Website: home-depot
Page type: store-pickup
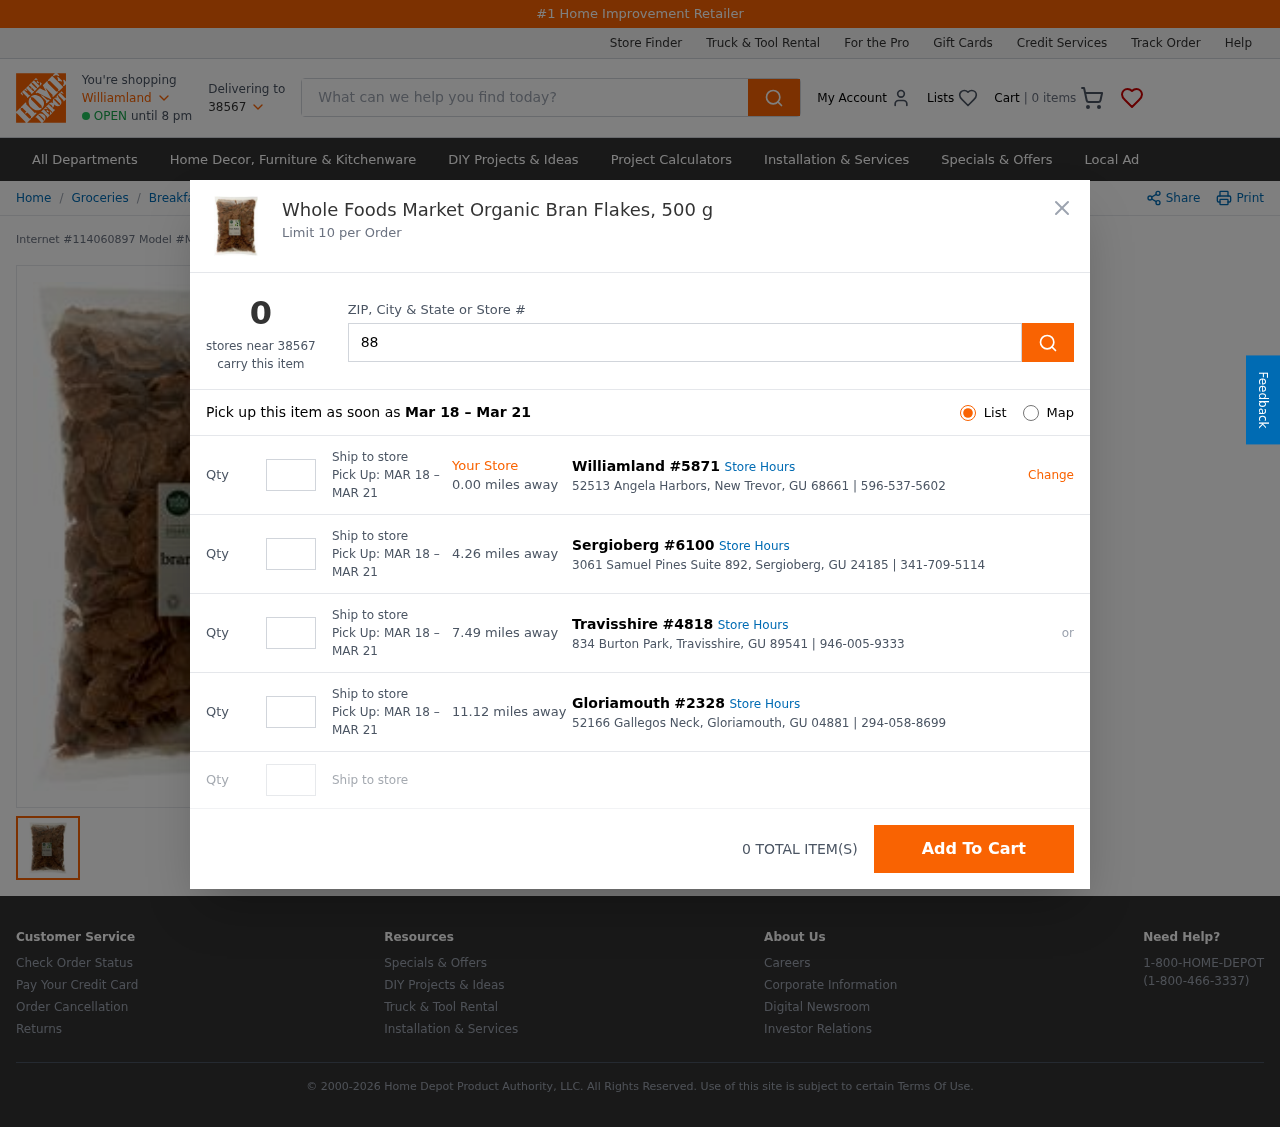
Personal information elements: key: PII_CITY
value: Williamland
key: PII_LOCATION1_CITY_STATE_ZIP
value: New Trevor, GU 68661
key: PII_LOCATION1_STREET
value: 52513 Angela Harbors
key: PII_LOCATION2_CITY
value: Sergioberg
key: PII_LOCATION2_CITY_STATE_ZIP
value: Sergioberg, GU 24185
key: PII_LOCATION2_STREET
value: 3061 Samuel Pines Suite 892
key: PII_LOCATION3_CITY
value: Travisshire
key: PII_LOCATION3_CITY_STATE_ZIP
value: Travisshire, GU 89541
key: PII_LOCATION3_STREET
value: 834 Burton Park
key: PII_LOCATION4_CITY
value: Gloriamouth
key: PII_LOCATION4_CITY_STATE_ZIP
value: Gloriamouth, GU 04881
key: PII_LOCATION4_STREET
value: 52166 Gallegos Neck
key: PII_POSTCODE
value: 38567
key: PII_POSTCODE2
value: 88341
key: PII_LOCATION1_PHONE
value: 596-537-5602
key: PII_LOCATION2_PHONE
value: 341-709-5114
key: PII_LOCATION3_PHONE
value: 946-005-9333
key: PII_LOCATION4_PHONE
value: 294-058-8699
Product elements: key: PRODUCT1_BREADCRUMB
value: Groceries
Breakfast Foods
Cereal
Organic Cereal
Bran Flakes
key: PRODUCT1_NAME
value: Whole Foods Market Organic Bran Flakes, 500 g
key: PRODUCT_INTERNET_NUMBER
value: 114060897
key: PRODUCT_MODEL_NUMBER
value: MW_OHW868956
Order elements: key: ORDER_NUM_ITEMS
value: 0
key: ORDER_PICKUP_DATE_RANGE
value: MAR 18 – MAR 21
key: ORDER_PICKUP_DATE_RANGE
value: Mar 18 – Mar 21
Search elements: key: HEADER_SEARCH
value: What can we help you find today?
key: SEARCH_STORE_LOCATION
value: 88341
Other elements: key: STORE1_DISTANCE
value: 0.00
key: STORE1_NUMBER
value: #5871
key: STORE2_DISTANCE
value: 4.26
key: STORE2_NUMBER
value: #6100
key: STORE3_DISTANCE
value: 7.49
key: STORE3_NUMBER
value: #4818
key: STORE4_DISTANCE
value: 11.12
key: STORE4_NUMBER
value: #2328